Question: I have the following piece of code where a custom panel is added to the JTaskPane. The pane has a label which gets removed when I click on it. However, my custom panel is not removed. How can I click on the cross in the panel to remove it?
Following is the snapshot. So, in this case, I can remove the "Close" JLabel but I cannot remove the purple label when I click on the "cross" sign

'''
import java.awt.BorderLayout;
import java.awt.Color;
import java.awt.Cursor;
import java.awt.Dimension;
import java.awt.Graphics;
import java.awt.event.ActionEvent;
import java.awt.event.ActionListener;
import java.awt.event.MouseAdapter;
import java.awt.event.MouseEvent;
import javax.swing.JButton;
import javax.swing.JFrame;
import javax.swing.JLabel;
import javax.swing.JPanel;
import javax.swing.JTextField;
import javax.swing.SwingUtilities;
import org.jdesktop.swingx.JXTaskPane;
public class Test {
private SRLSearchPanel panel = new SRLSearchPanel();
class SRLSearchPanel extends JPanel {
private JXTaskPane filterPanel = new JXTaskPane();
private JTextField searchField = new JTextField(20);
public SRLSearchPanel() {
setLayout(new BorderLayout());
final JLabel lbl = new JLabel("Close");
filterPanel.add(lbl);
lbl.addMouseListener(new MouseAdapter() {
@Override
public void mouseClicked(MouseEvent e) {
super.mouseClicked(e);
filterPanel.remove(lbl);
filterPanel.revalidate();
}
});
filterPanel.add(searchField);
add(filterPanel, BorderLayout.WEST);
searchField.addActionListener(new ActionListener() {
@Override
public void actionPerformed(ActionEvent e) {
FilterBox filterBox = new FilterBox(searchField.getText());
filterPanel.add(filterBox);
}
});
}
public void removeFilter(FilterBox filterBox) {
filterPanel.remove(filterBox);
}
}
class FilterBox extends JPanel {
private static final int PADDING = 2;
private static final String PAD_STR = " ";
private JLabel filterLbl = new JLabel();
private JButton closeBtn = new JButton("X");
public FilterBox(String label) {
filterLbl.setText(PAD_STR + label + PAD_STR);
closeBtn.setBorderPainted(false);
closeBtn.setFocusPainted(false);
closeBtn.setContentAreaFilled(false);
closeBtn.setCursor(Cursor.getPredefinedCursor(Cursor.HAND_CURSOR));
System.err.println("Adding action listener "
+ FilterBox.this.hashCode());
closeBtn.addActionListener(new ActionListener() {
@Override
public void actionPerformed(ActionEvent e) {
panel.removeFilter(FilterBox.this);
}
});
this.setLayout(new BorderLayout());
this.add(filterLbl, BorderLayout.WEST);
this.add(closeBtn, BorderLayout.EAST);
this.addMouseListener(new MouseAdapter() {
@Override
public void mouseClicked(MouseEvent e) {
super.mouseClicked(e);
System.err.println("Removing filter");
panel.filterPanel.remove(FilterBox.this);
}
});
}
@Override
public void paint(Graphics g) {
super.paint(g);
g.setColor(new Color(0f, 0f, 1f, 0.3f));
g.fillRoundRect(0, 0, this.getWidth(), this.getHeight() - PADDING,
20, 20);
g.setColor(Color.BLACK);
}
}
public static void main(String[] args) {
Test i = new Test();
i.testRun();
}
public void testRun() {
final JFrame frame = new JFrame();
SRLSearchPanel spanel = new SRLSearchPanel();
frame.add(spanel);
frame.setDefaultCloseOperation(JFrame.EXIT_ON_CLOSE);
frame.setPreferredSize(new Dimension(800, 800));
SwingUtilities.invokeLater(new Runnable() {
@Override
public void run() {
frame.pack();
frame.setVisible(true);
frame.setLocationRelativeTo(null);
}
});
}
}
'''
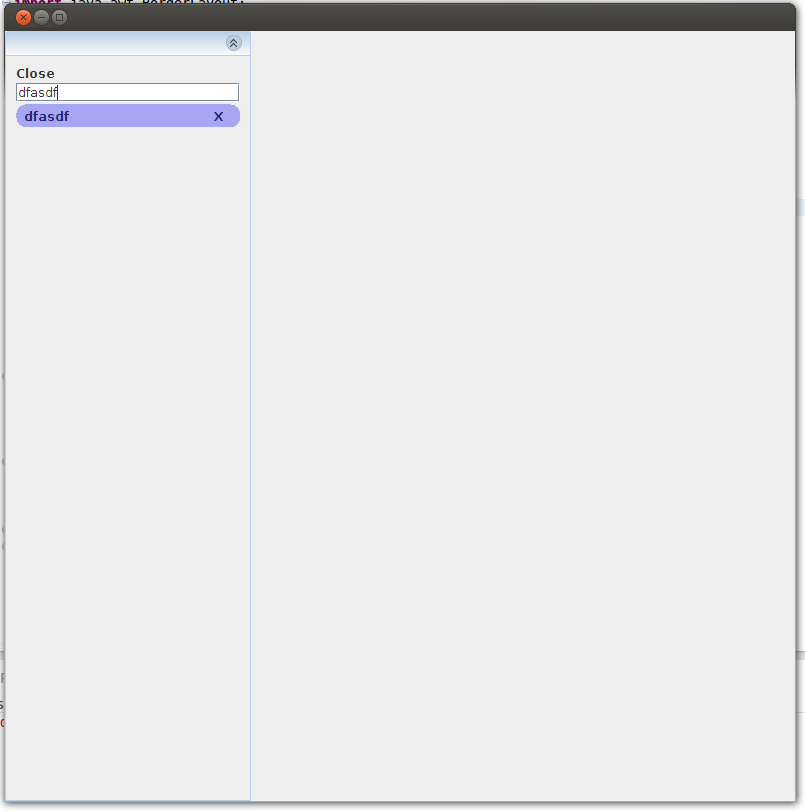
Answer: You're having a context problem.
First you create an instance variable of 'SRLSearchPanel'
'''
private SRLSearchPanel panel = new SRLSearchPanel();
'''
This is used by your 'FilterBox'
But then you create another instance...
'''
SRLSearchPanel spanel = new SRLSearchPanel();
frame.add(spanel);
'''
This is the one that is actually on the screen, so interacting with 'panel' has no effect as it has no relationship to what you've actually put on the screen
Instead, you could try simply requesting that the 'FilterBox' be removed from it's parent...
'''
closeBtn.addActionListener(new ActionListener() {
@Override
public void actionPerformed(ActionEvent e) {
getParent().remove(FilterBox.this);
}
});
'''